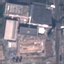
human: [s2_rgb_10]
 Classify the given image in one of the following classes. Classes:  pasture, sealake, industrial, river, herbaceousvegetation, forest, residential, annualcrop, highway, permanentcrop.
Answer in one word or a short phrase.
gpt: Industrial